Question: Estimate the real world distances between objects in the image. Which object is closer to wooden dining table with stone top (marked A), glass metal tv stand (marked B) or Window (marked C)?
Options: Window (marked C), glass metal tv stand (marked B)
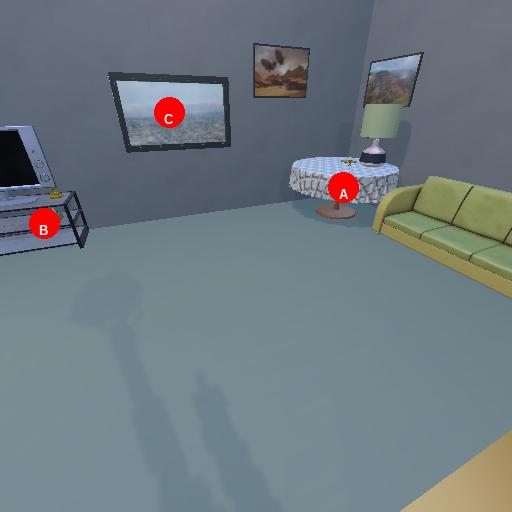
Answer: Window (marked C)